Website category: phone
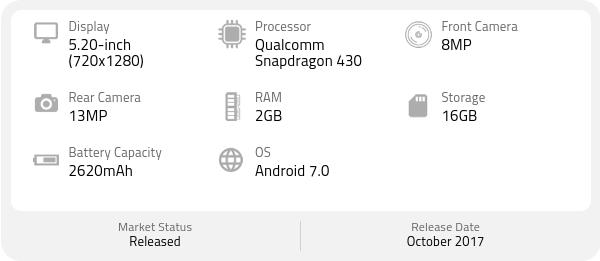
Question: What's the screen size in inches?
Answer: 5.20-inch

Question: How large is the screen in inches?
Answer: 5.20-inch

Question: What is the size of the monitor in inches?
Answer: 5.20-inch

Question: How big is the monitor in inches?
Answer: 5.20-inch

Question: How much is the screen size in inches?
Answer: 5.20-inch

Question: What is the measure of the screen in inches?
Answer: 5.20-inch

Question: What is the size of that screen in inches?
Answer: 5.20-inch

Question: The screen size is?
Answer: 5.20-inch

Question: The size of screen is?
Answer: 5.20-inch

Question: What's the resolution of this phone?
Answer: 720x1280

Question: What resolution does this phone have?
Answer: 720x1280

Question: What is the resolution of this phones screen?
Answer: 720x1280

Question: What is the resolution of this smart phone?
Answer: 720x1280

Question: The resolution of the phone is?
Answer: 720x1280

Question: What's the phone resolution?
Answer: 720x1280

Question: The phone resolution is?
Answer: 720x1280

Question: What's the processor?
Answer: Qualcomm Snapdragon 430

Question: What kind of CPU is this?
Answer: Qualcomm Snapdragon 430

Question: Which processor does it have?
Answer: Qualcomm Snapdragon 430

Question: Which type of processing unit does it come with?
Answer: Qualcomm Snapdragon 430

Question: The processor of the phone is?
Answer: Qualcomm Snapdragon 430

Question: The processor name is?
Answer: Qualcomm Snapdragon 430

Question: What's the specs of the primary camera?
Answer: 13MP

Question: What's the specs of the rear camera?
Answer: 13MP

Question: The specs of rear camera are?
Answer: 13MP

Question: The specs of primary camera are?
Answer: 13MP

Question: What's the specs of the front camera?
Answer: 8MP

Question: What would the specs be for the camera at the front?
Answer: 8MP

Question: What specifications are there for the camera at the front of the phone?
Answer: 8MP

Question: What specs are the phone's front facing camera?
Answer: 8MP

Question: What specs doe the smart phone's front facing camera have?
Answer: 8MP

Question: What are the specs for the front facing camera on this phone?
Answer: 8MP

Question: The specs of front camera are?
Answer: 8MP

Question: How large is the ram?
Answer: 2GB

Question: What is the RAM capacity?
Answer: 2GB

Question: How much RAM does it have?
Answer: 2GB

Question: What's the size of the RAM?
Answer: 2GB

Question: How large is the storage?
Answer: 16GB

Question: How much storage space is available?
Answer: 16GB

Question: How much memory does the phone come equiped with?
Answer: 16GB

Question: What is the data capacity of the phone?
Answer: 16GB

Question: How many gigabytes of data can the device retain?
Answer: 16GB

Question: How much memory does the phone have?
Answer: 16GB

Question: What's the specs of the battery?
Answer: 2620mAh

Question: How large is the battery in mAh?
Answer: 2620mAh

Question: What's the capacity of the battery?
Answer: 2620mAh

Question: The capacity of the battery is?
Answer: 2620mAh

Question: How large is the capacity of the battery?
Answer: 2620mAh

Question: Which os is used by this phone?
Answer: Android 7.0

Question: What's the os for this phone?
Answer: Android 7.0

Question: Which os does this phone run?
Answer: Android 7.0

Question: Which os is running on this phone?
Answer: Android 7.0

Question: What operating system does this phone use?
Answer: Android 7.0

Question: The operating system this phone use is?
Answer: Android 7.0

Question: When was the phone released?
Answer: October 2017

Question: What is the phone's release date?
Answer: October 2017

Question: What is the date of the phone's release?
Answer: October 2017

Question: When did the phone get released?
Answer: October 2017

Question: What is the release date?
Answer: October 2017

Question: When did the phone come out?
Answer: October 2017

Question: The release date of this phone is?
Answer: October 2017